Aerial crown-view tile of a tropical tree (Barro Colorado Island, Panama), acquired 20250414:
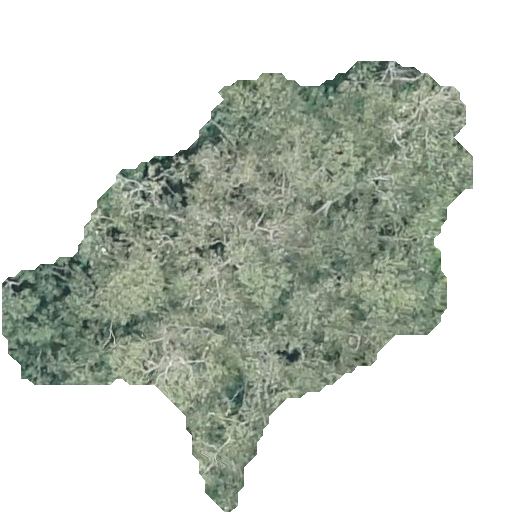
Species: Luehea seemannii
GBIF accepted scientific name: Luehea seemannii
Crown area: 169.252 m²